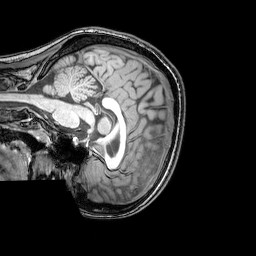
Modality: T1w
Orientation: sagittal
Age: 22
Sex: female
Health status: healthy
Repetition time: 0.081 s
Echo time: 0.037 s